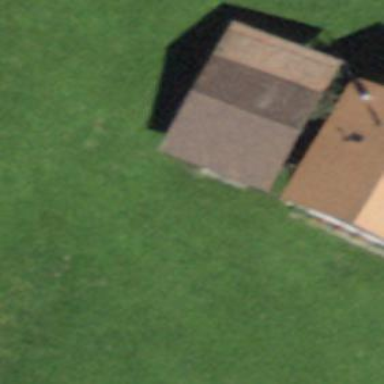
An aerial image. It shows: Barn.